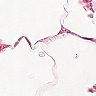
Metastatic tissue present: no